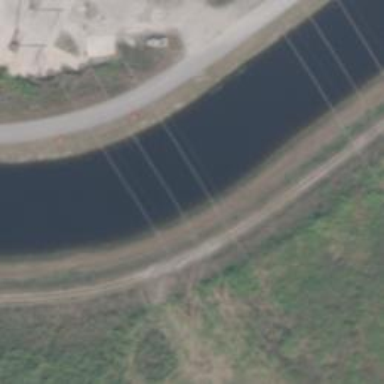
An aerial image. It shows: Track with embankment.